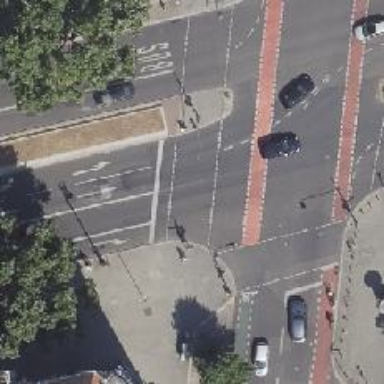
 with cycleway on the right side that is shared with buses."